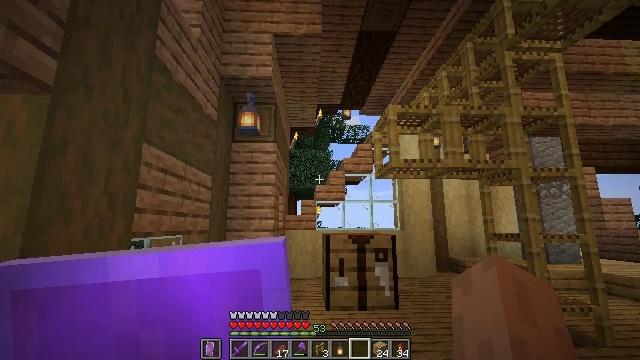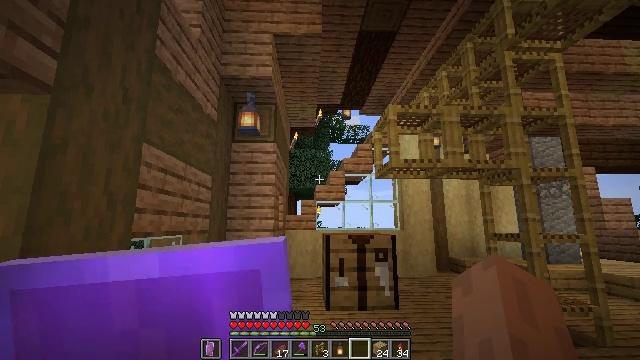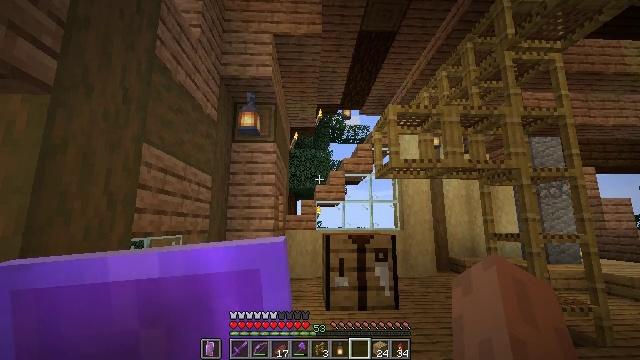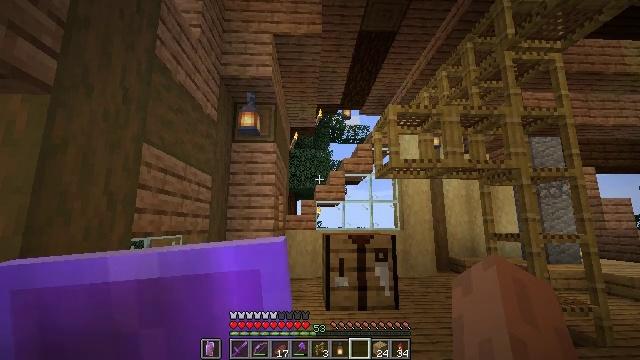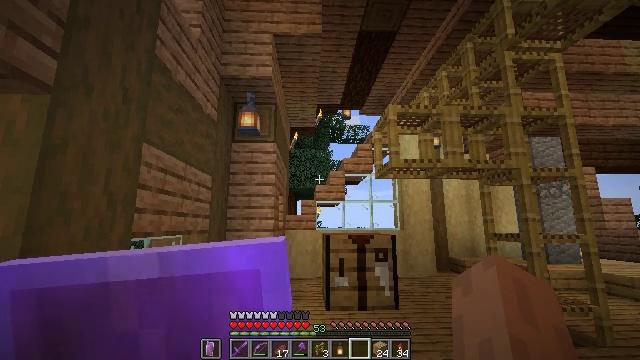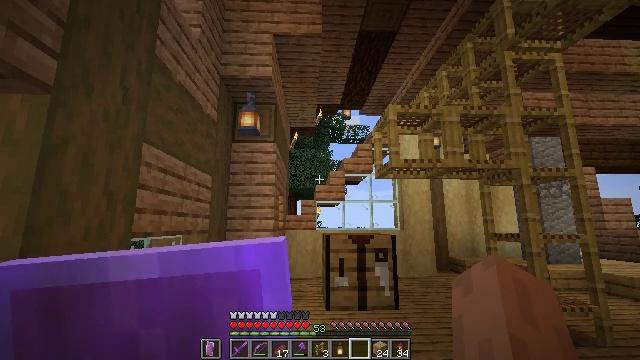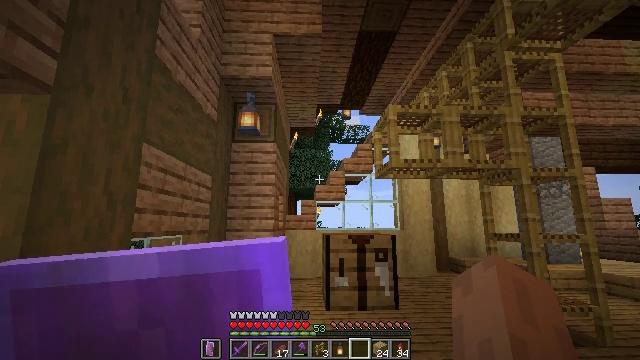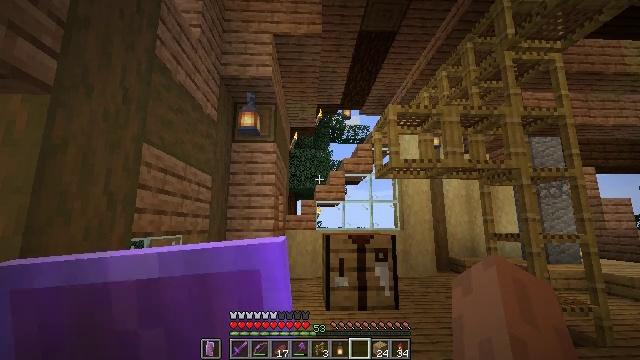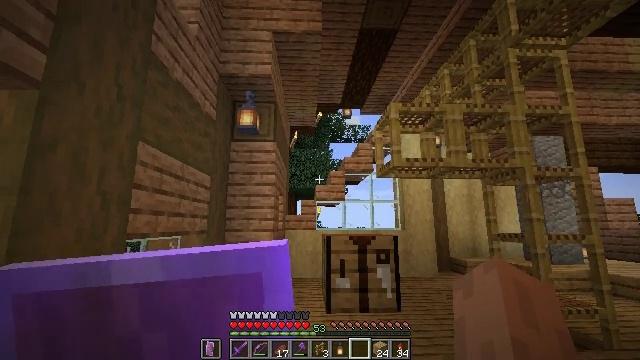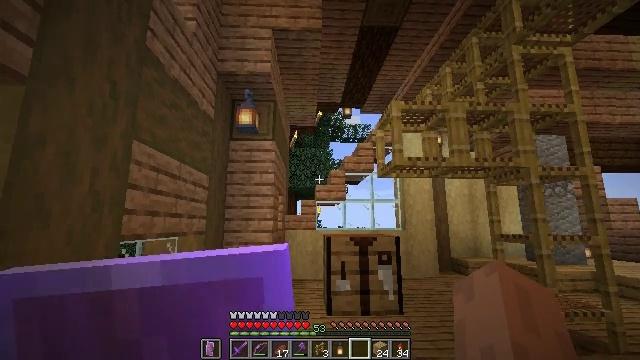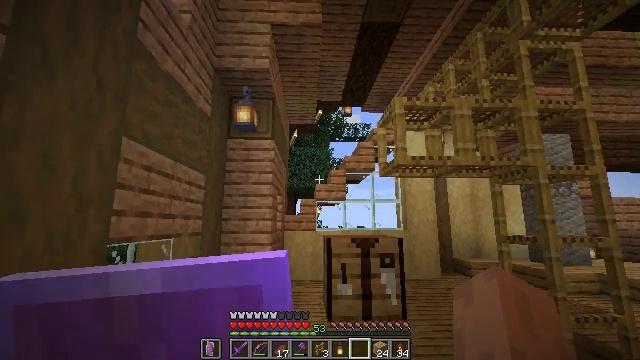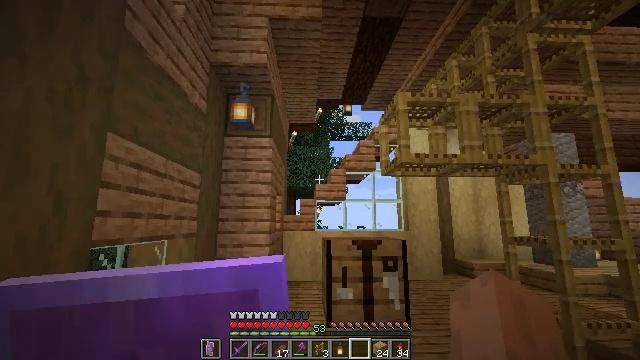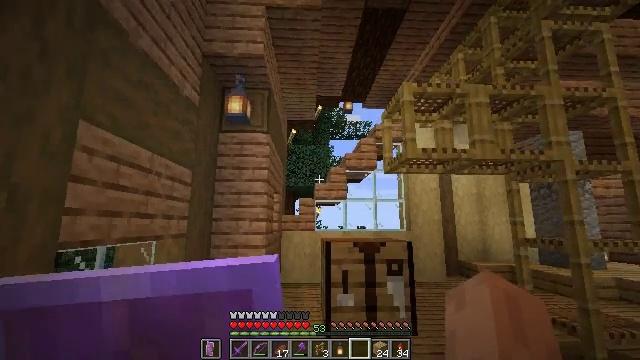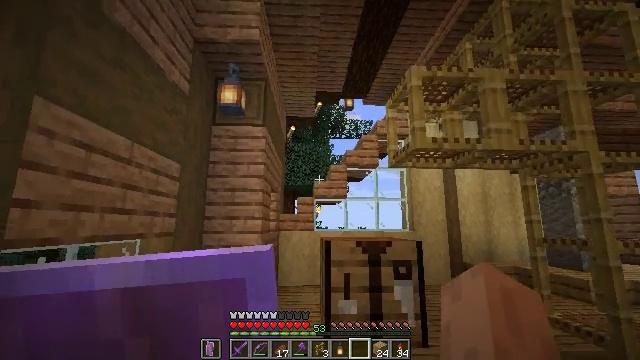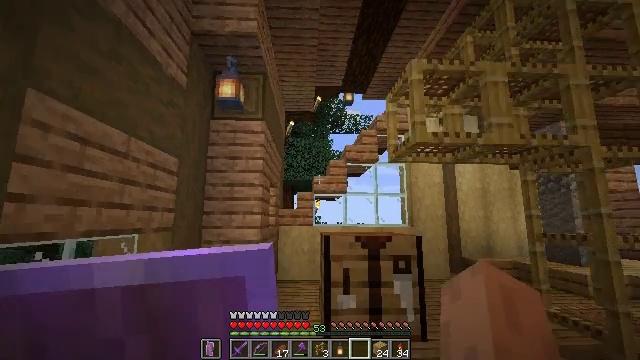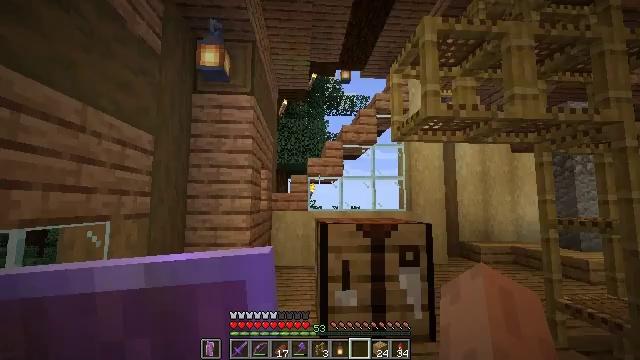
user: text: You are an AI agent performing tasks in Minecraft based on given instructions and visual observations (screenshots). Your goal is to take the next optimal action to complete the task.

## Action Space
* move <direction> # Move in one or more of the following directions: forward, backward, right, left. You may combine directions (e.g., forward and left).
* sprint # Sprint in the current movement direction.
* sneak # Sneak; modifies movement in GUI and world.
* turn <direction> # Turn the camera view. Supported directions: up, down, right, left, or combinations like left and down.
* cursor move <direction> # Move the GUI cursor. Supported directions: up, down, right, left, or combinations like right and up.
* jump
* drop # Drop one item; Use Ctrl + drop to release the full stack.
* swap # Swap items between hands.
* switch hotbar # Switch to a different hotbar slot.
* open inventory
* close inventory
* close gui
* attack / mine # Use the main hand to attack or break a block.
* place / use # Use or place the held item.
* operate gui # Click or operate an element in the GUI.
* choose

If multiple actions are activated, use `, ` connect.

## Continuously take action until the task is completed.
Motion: motion action
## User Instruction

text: Break the jungle stairs to collect them.
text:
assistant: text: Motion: no_op
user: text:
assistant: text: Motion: no_op
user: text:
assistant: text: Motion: no_op
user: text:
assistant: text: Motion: no_op
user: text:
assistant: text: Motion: no_op
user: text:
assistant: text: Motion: no_op
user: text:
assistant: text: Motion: no_op
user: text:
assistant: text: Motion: move forward
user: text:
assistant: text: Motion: move forward
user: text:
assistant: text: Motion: move forward
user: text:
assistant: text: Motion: move forward
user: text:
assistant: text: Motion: move forward
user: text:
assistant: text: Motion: move forward
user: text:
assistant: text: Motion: move forward, turn down
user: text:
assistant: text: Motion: move forward, turn right and down
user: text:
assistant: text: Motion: move forward, turn right and down
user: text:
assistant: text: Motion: move forward, turn down
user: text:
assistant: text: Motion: move forward, turn left and down
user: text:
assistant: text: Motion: move forward, turn left and down
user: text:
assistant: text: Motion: move forward, turn left and down
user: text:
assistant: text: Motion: move forward
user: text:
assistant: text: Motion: move forward
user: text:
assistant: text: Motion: move forward, turn left
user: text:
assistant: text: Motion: no_op
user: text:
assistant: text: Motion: no_op
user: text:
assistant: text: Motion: no_op
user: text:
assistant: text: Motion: no_op
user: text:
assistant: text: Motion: no_op
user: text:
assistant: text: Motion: no_op
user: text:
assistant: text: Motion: no_op